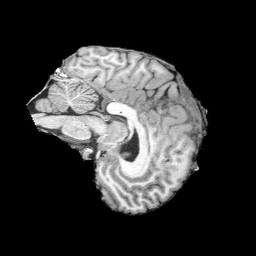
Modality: UNIT1
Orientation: sagittal